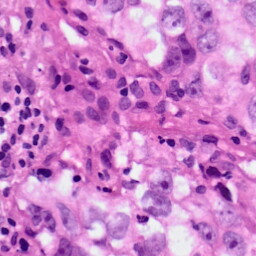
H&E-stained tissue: Lung